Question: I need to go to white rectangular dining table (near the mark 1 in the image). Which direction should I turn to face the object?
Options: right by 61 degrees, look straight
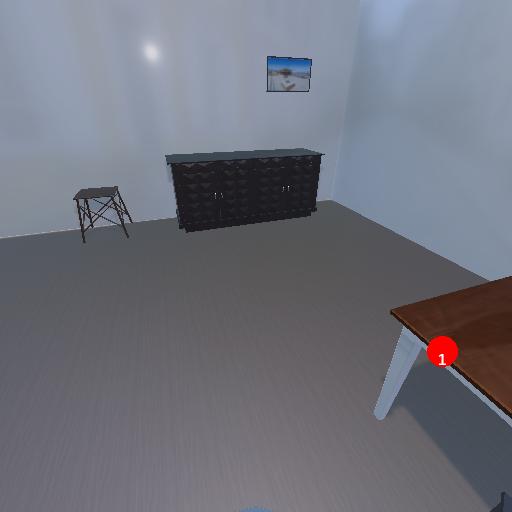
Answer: right by 61 degrees